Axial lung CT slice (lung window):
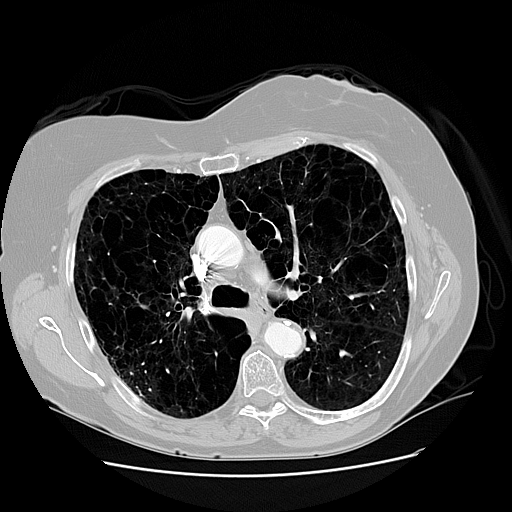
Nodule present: no